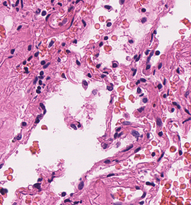
Tumor epithelial tissue: no
Tumor-associated stroma tissue: no
Normal tissue: yes